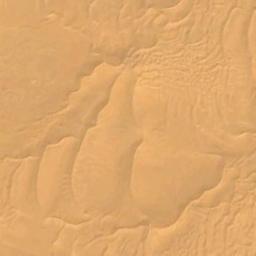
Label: desert